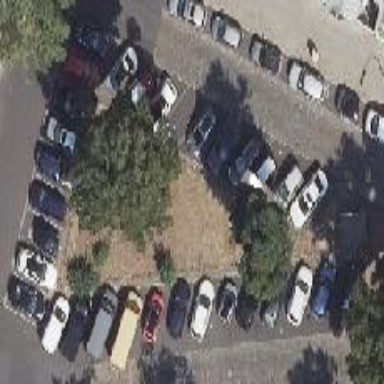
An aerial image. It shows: Street-side parking area.